This time-frequency spectrogram was computed from a bearing vibration snapshot; brighter regions carry more energy. Based on the visible evidence, which condition applies: normal, inner_race, outer_race, ball?
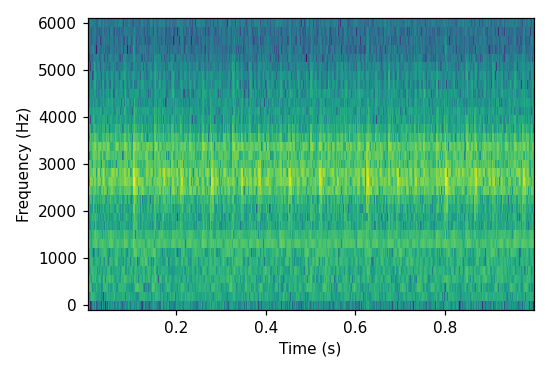
Answer: outer_race